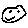
Label: smiley face